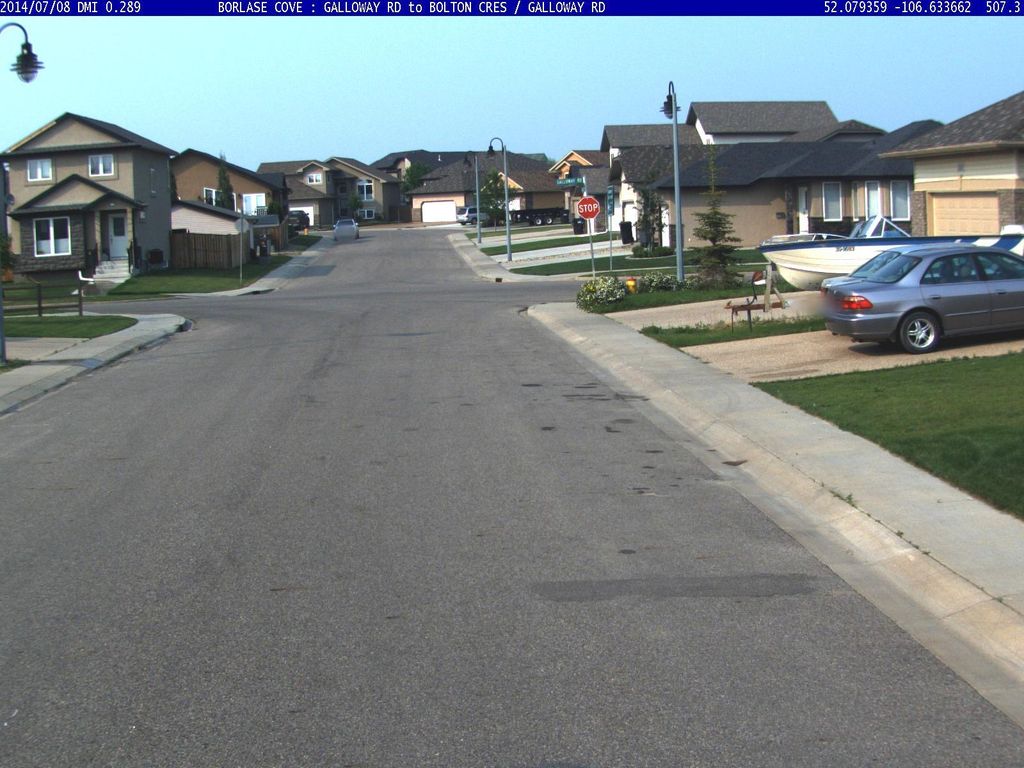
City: saskatoon